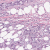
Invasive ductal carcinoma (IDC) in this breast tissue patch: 1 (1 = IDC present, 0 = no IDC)